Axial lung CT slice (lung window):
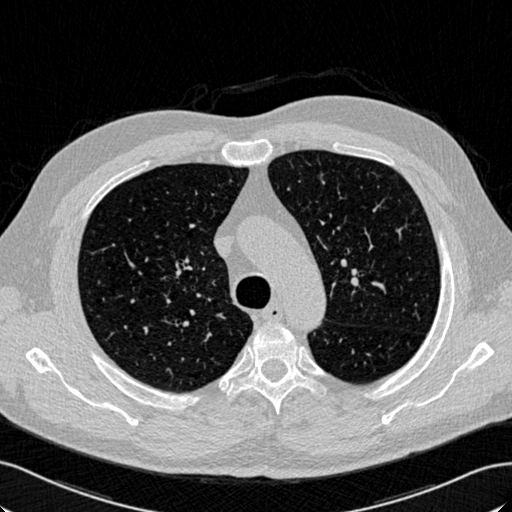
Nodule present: no